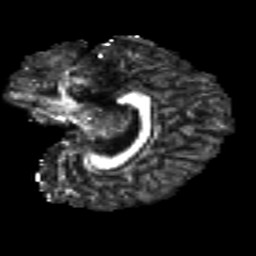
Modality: FA
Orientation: sagittal
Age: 18
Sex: female
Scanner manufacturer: siemens
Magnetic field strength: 3 T
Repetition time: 8.8 s
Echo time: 0.085 s